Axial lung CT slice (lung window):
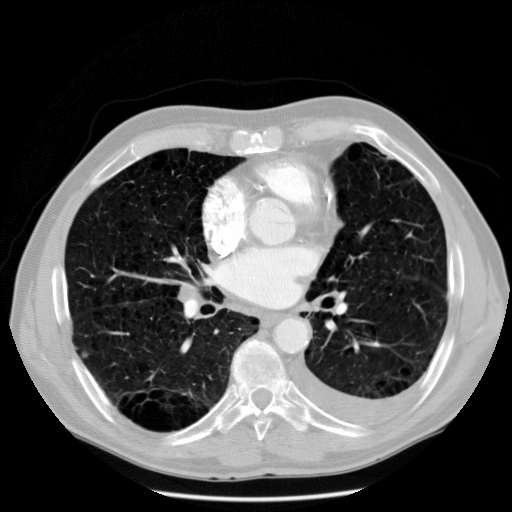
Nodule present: yes
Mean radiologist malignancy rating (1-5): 2